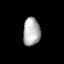
Tissue: lung
Cell type: Epithelial cells
Senescence score: 0.2319
Nuclear area (px): 468
Mean DAPI intensity: 176.229